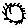
Label: sun